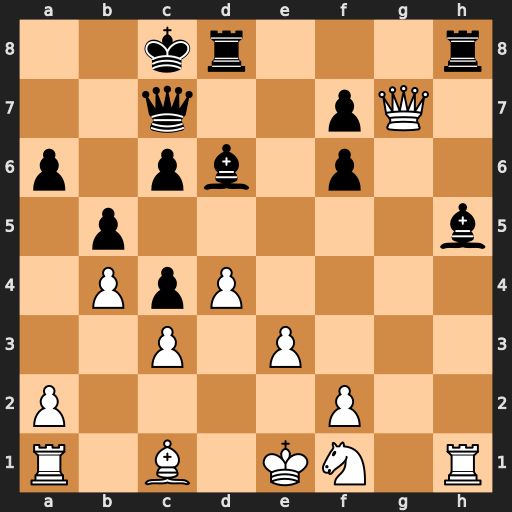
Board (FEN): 2kr3r/2q2pQ1/p1pb1p2/1p5b/1PpP4/2P1P3/P4P2/R1B1KN1R
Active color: w
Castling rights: KQ
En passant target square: -
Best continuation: Rxh5 Rxh5 Qg4+ Kb7 Qxh5